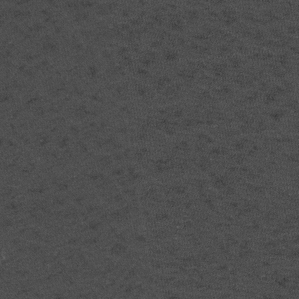
Label: frost